Field crop: maize
Growth stage: 2
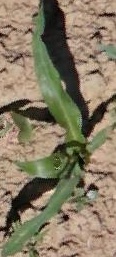
Species: maize